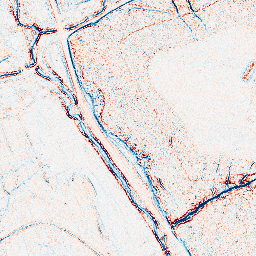
Category: edge_preserving
Decomposition family: bilateral
Decomposition parameters: d: 5
sigma_color: 150
sigma_space: 25
Upsampling method: quartic
Upsampling parameters: scale: 4
Upsampling scale: 4